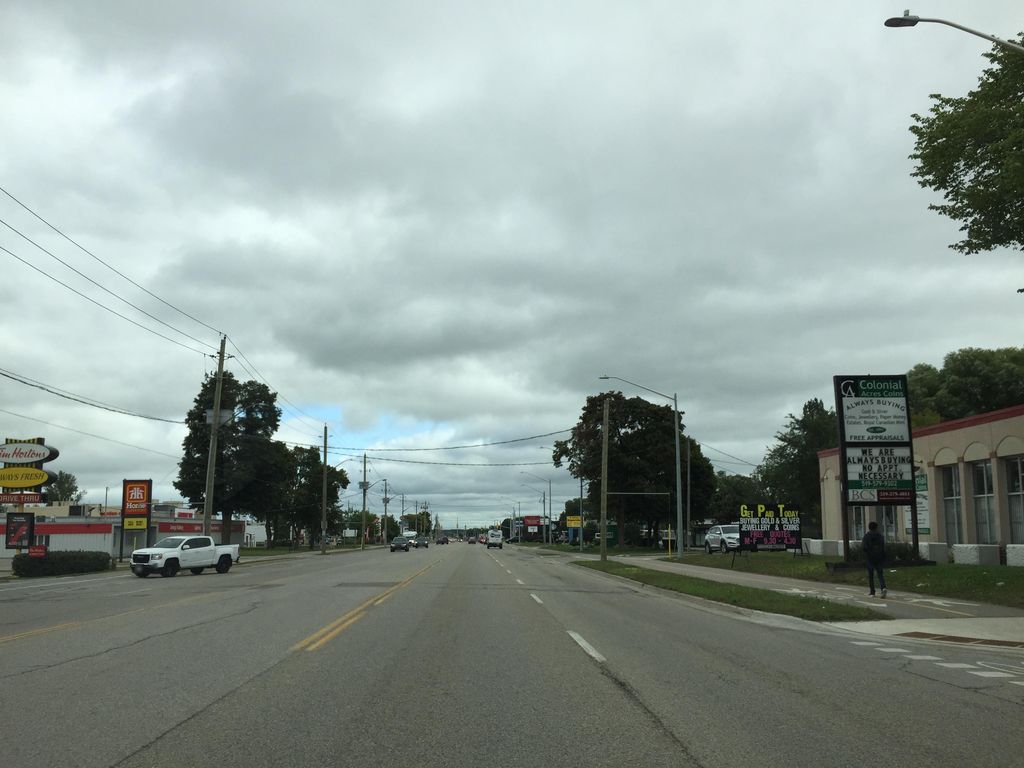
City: kitchener-waterloo